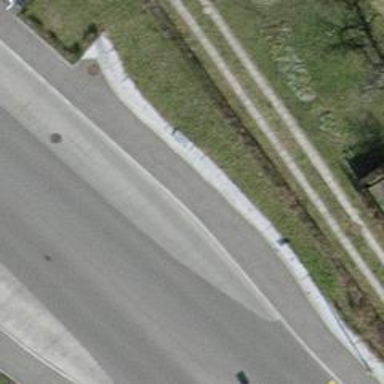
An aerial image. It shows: Asphalt sidewalk along the footway.